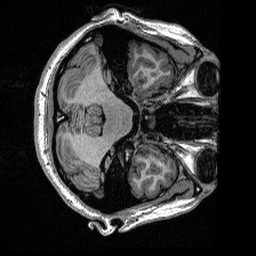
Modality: T1w
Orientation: axial
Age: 31
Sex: female
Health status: healthy
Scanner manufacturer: siemens
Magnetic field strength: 1.5 T
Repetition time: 2.73 s
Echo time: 0.00357 s